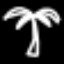
Label: palm tree